Platform: macOS
Application: Arc Browser
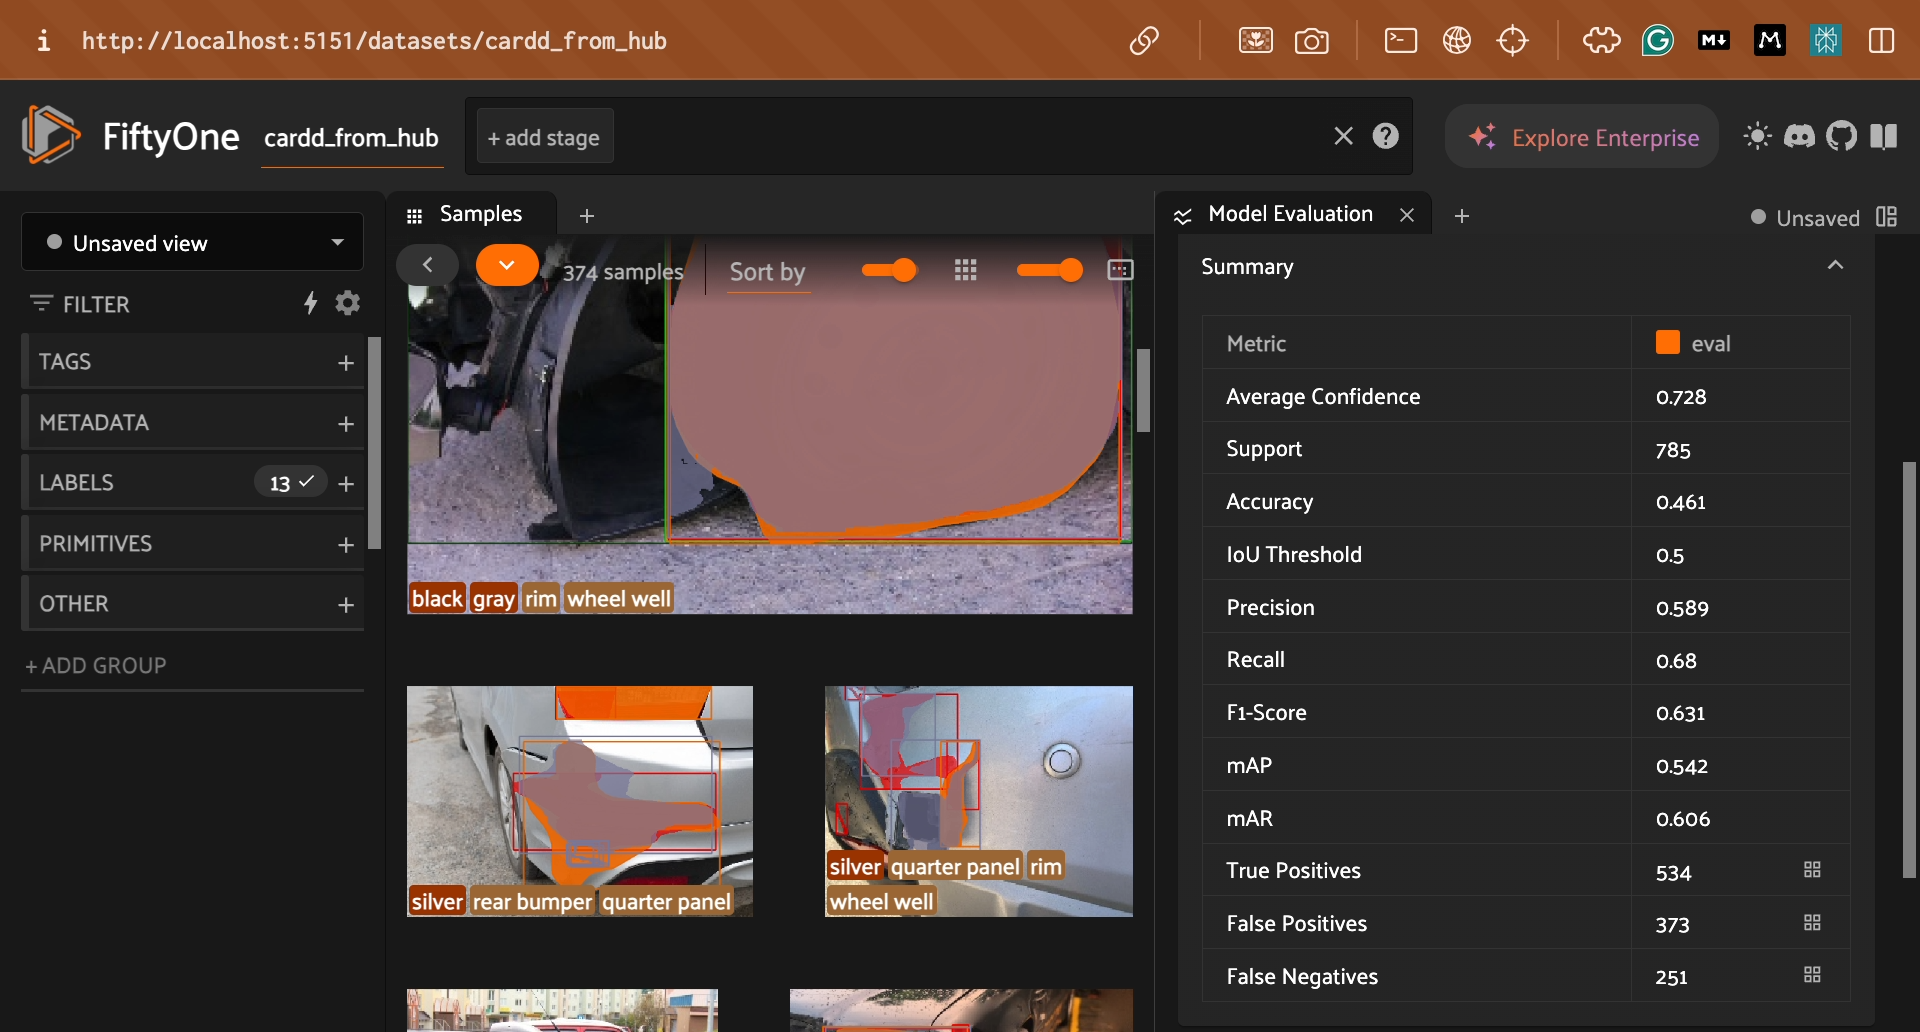
task_description: Load False Positives labels in the Samples panel
action_type: click
element_info: Icon
steps_since_start: 1